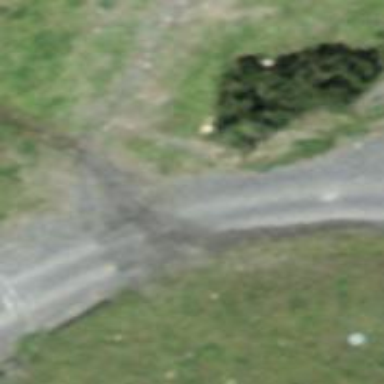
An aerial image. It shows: Grass track with grade5 track type.